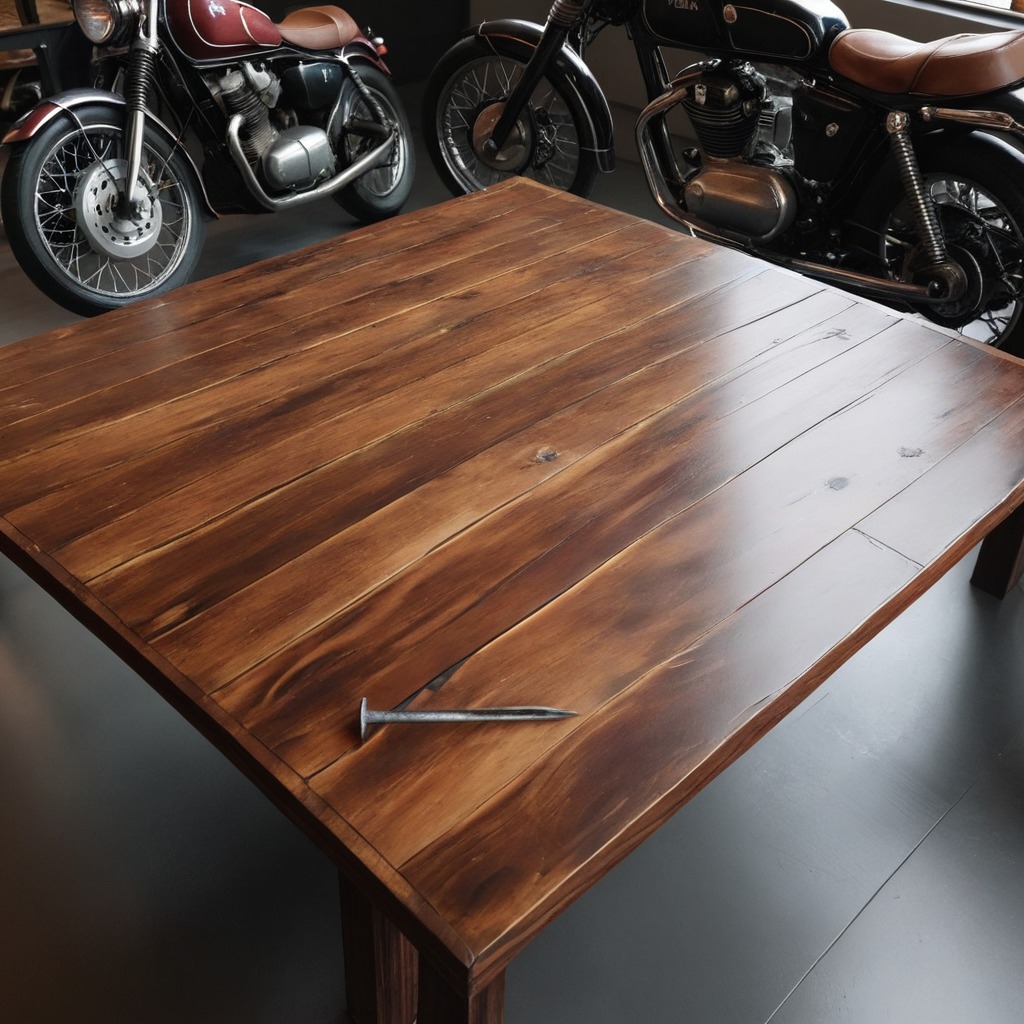
A nail is lying on an oil-spilled wooden table in a vintage motorcycle garage.